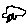
Label: car